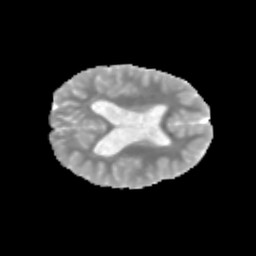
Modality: MD
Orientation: axial
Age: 9
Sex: female
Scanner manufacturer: siemens
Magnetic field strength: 3 T
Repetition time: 3.8 s
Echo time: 0.07 s